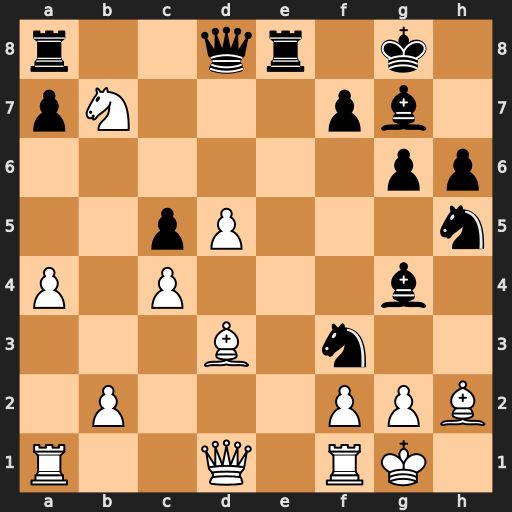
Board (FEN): r2qr1k1/pN3pb1/6pp/2pP3n/P1P3b1/3B1n2/1P3PPB/R2Q1RK1
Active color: w
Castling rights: -
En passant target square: -
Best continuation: gxf3 Qh4 fxg4 Be5 Bxe5 Rxe5 Qf3